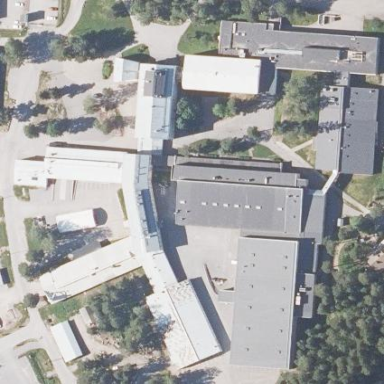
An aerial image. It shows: School building.